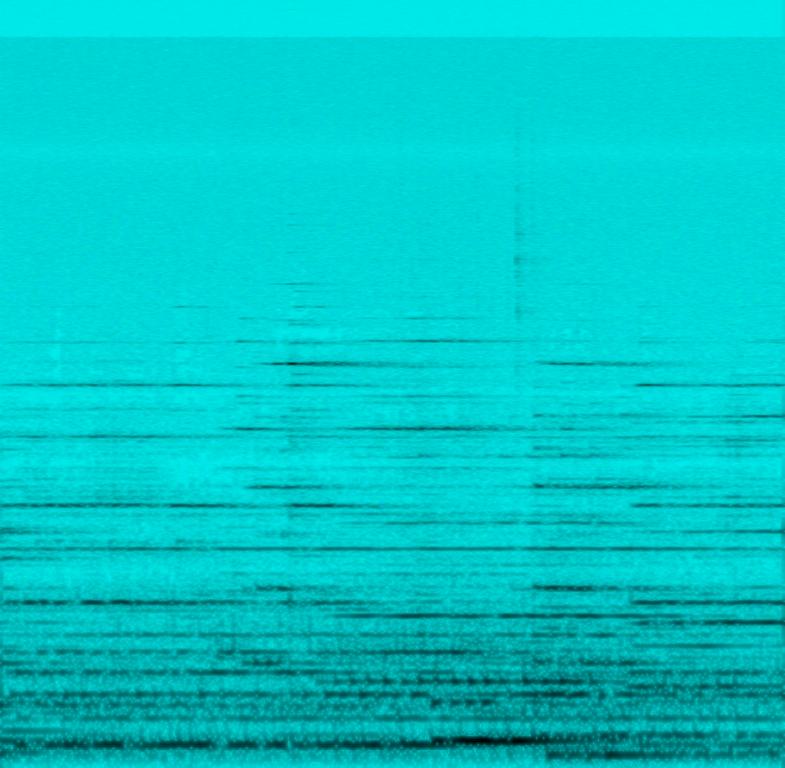
A steeldrum-orchestra in playing a composition containing bass sounds, mid range chords and melodies in the higher register. This sounds soothing. This song may be playing as a live performance.